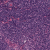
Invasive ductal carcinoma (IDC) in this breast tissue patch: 0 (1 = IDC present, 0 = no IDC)